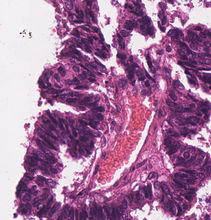
Tumor epithelial tissue: yes
Tumor-associated stroma tissue: yes
Normal tissue: no